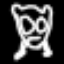
Label: frog